Field crop: maize
Growth stage: 2
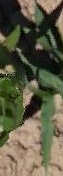
Species: maize